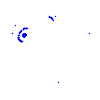
Particle: pion